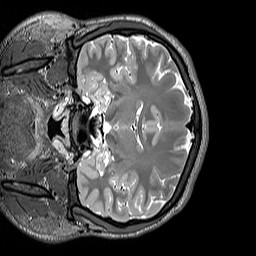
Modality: T2w
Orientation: coronal
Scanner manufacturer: siemens
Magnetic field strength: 3 T
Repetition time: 3.2 s
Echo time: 0.406 s